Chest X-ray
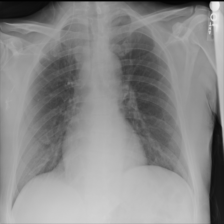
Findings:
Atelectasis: negative
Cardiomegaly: negative
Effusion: negative
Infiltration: negative
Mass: negative
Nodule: negative
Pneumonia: negative
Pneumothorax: negative
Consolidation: negative
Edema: negative
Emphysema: negative
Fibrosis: negative
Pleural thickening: negative
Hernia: negative